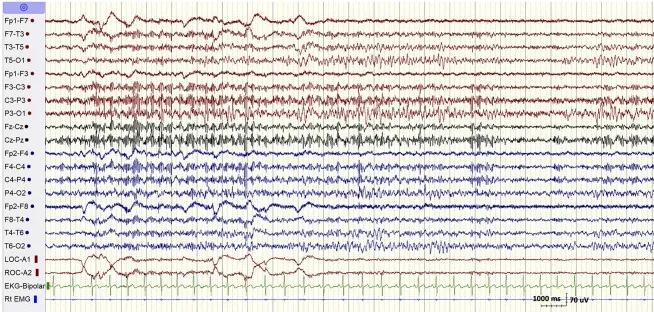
(B) REM sleep. A peculiar pattern consisting of repetitive spikes over the parasagittal derivations associated with fragmentary minimyoclonus of the right hand.
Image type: electrography (eeg)